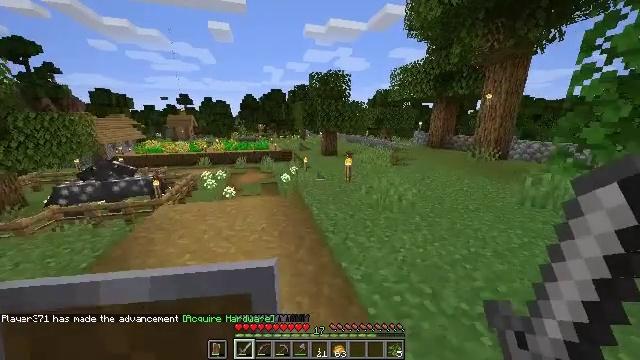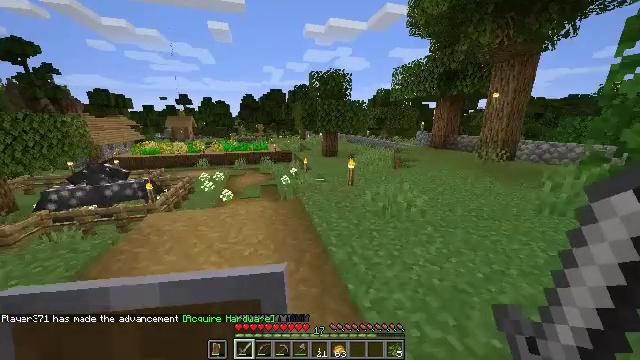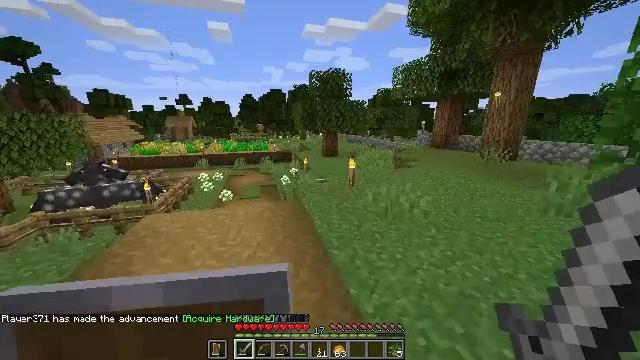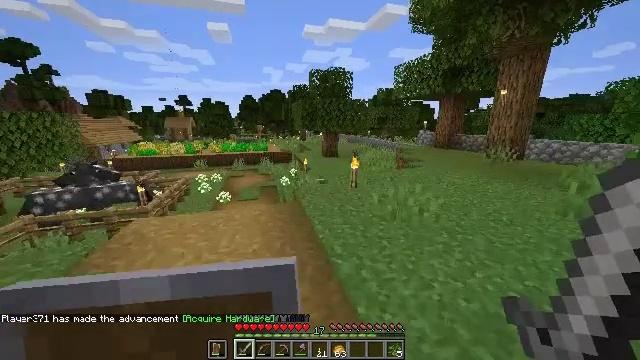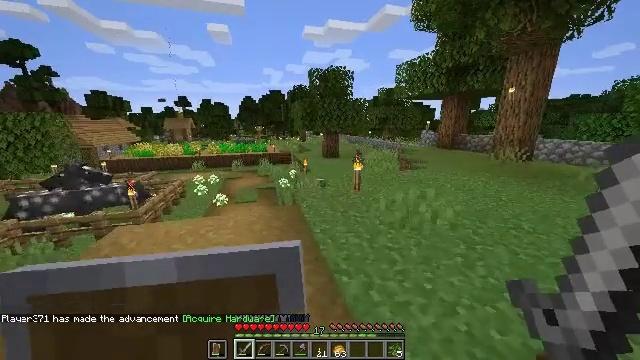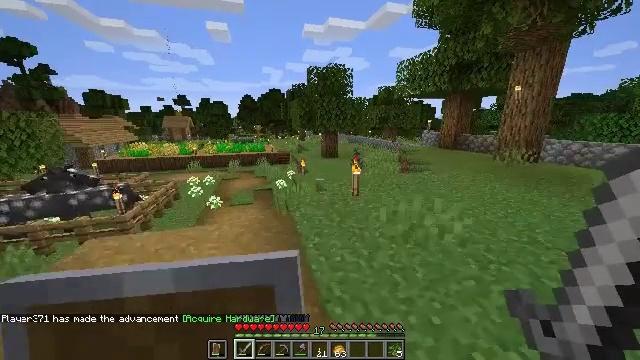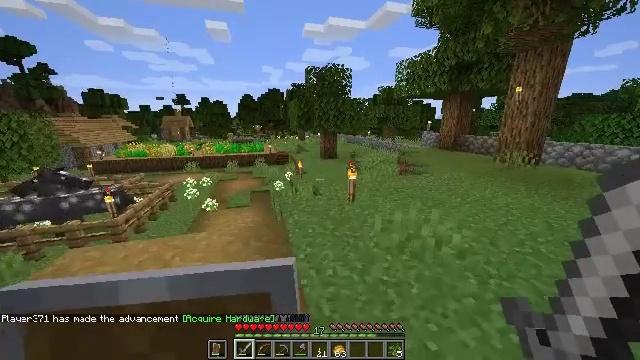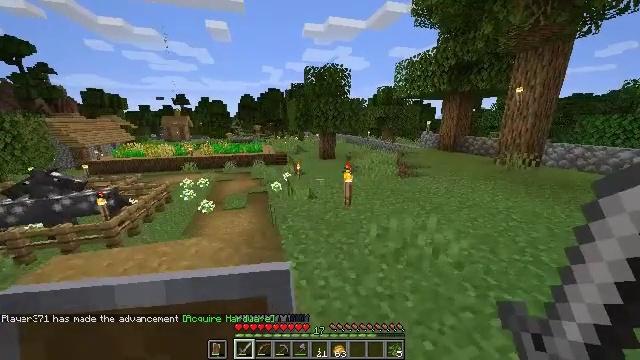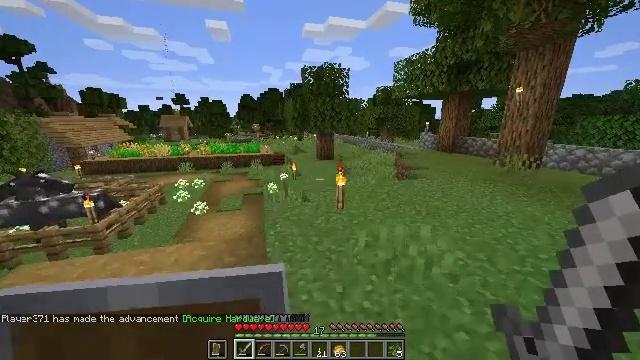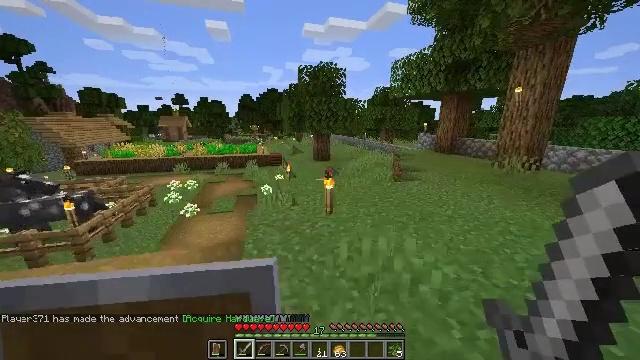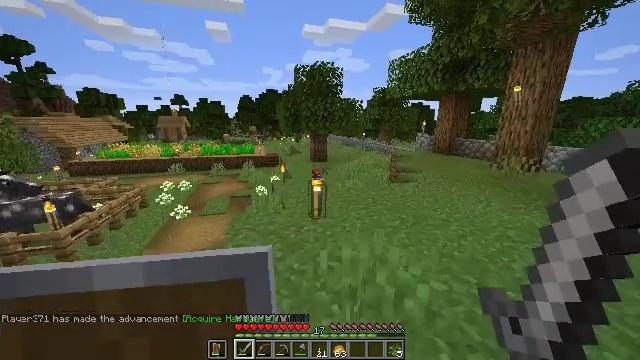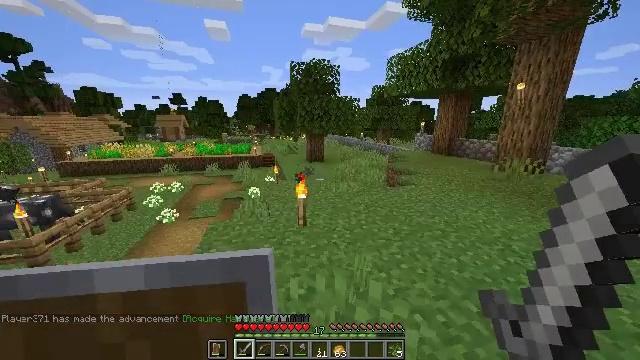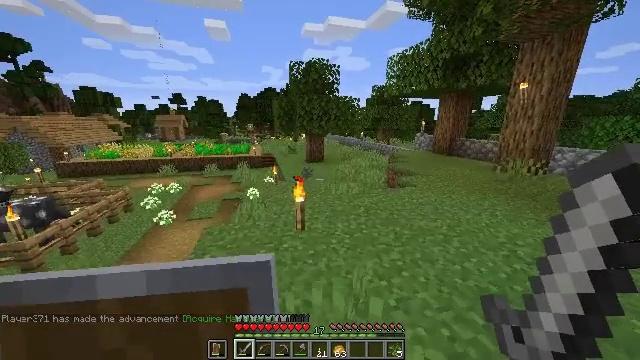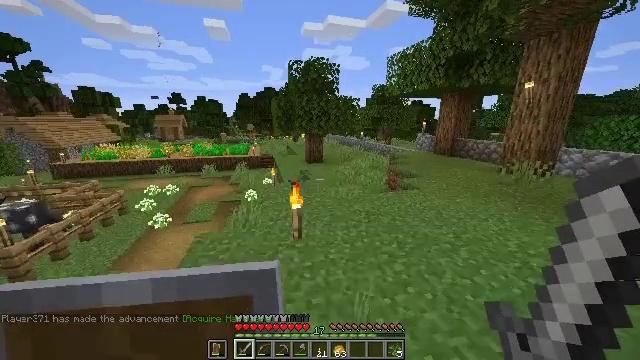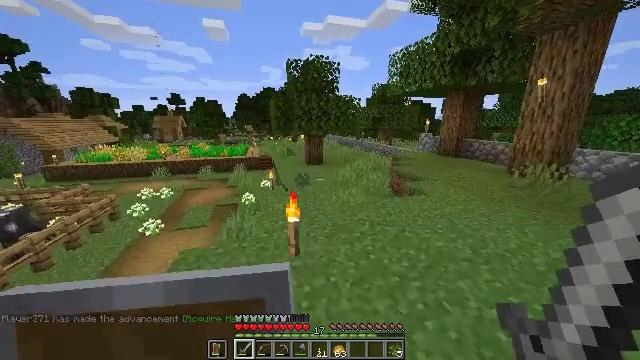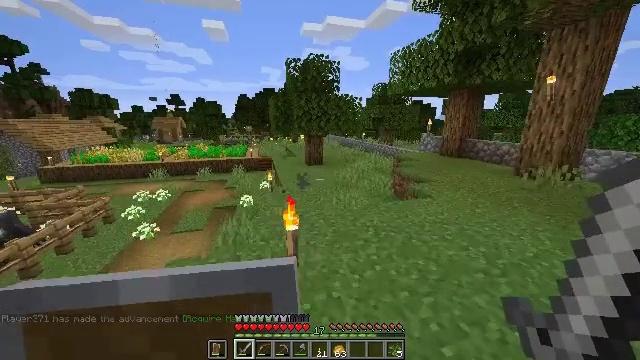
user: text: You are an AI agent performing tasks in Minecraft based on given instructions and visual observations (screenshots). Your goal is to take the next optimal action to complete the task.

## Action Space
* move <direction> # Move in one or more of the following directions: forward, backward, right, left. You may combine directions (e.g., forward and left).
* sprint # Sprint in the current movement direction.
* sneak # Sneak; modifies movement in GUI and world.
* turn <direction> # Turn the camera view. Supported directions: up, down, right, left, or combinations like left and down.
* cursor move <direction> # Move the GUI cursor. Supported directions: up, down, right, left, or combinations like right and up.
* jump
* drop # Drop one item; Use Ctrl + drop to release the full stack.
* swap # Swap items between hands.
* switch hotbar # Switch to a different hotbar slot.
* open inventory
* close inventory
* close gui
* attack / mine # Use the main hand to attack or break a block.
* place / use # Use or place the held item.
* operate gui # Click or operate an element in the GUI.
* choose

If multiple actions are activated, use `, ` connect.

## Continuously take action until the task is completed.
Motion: motion action
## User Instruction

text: Craft a glass bottle with glass.
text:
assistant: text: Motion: move forward
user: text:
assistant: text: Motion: move forward
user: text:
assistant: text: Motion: move forward
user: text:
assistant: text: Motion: move forward
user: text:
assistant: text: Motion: move forward and move right
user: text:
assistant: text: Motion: move forward and move right
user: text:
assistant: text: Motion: move forward and move right
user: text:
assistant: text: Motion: move forward and move right
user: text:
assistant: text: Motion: move forward and move right
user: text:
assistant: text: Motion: move forward and move right
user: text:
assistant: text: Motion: move forward
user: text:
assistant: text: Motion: move forward
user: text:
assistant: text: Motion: move forward
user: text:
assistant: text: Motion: move forward
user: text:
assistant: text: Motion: move forward
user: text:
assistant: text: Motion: move forward
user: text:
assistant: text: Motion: move forward
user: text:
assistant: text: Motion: move forward
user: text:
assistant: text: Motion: move forward
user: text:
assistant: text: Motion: move forward
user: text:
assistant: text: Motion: move forward
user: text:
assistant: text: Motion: move forward
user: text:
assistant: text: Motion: move forward
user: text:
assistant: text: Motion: move forward
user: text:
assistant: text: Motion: move forward
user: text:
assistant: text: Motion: move forward
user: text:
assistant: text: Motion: move forward
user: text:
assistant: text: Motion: move forward
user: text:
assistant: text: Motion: move forward
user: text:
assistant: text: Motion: move forward